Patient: sex F, age 69
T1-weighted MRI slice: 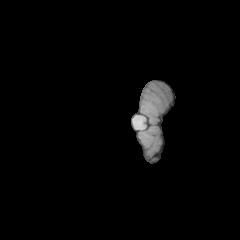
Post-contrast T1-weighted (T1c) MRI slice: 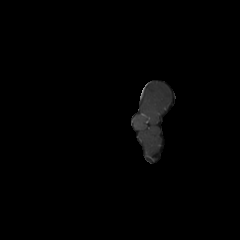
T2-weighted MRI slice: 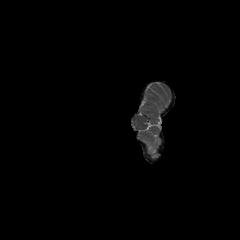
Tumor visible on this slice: no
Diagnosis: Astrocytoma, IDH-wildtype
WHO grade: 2